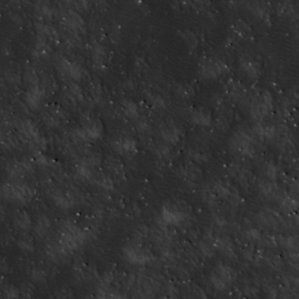
Label: non_frost